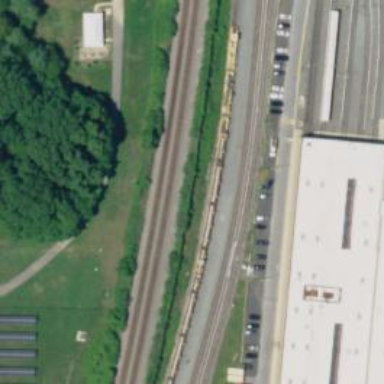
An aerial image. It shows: Electrified rail in service yard.